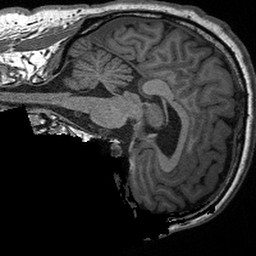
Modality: T1w
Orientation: sagittal
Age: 57
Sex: male